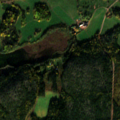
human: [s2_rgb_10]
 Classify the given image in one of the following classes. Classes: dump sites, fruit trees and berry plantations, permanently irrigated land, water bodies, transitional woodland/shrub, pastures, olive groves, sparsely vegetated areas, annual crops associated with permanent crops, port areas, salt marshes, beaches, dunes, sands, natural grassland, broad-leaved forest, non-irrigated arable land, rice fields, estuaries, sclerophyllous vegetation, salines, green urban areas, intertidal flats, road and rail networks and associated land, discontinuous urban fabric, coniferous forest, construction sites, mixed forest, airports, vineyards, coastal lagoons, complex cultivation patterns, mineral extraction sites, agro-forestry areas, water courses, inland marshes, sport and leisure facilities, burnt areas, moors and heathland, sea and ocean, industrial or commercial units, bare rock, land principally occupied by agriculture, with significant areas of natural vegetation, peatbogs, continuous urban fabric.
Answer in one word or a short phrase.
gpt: land principally occupied by agriculture, with significant areas of natural vegetation, mixed forest, water bodies